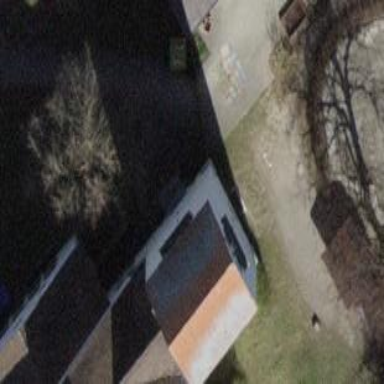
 specifically bell tower which is tower."